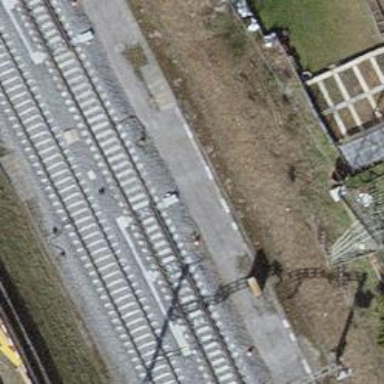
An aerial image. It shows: Railway switch.